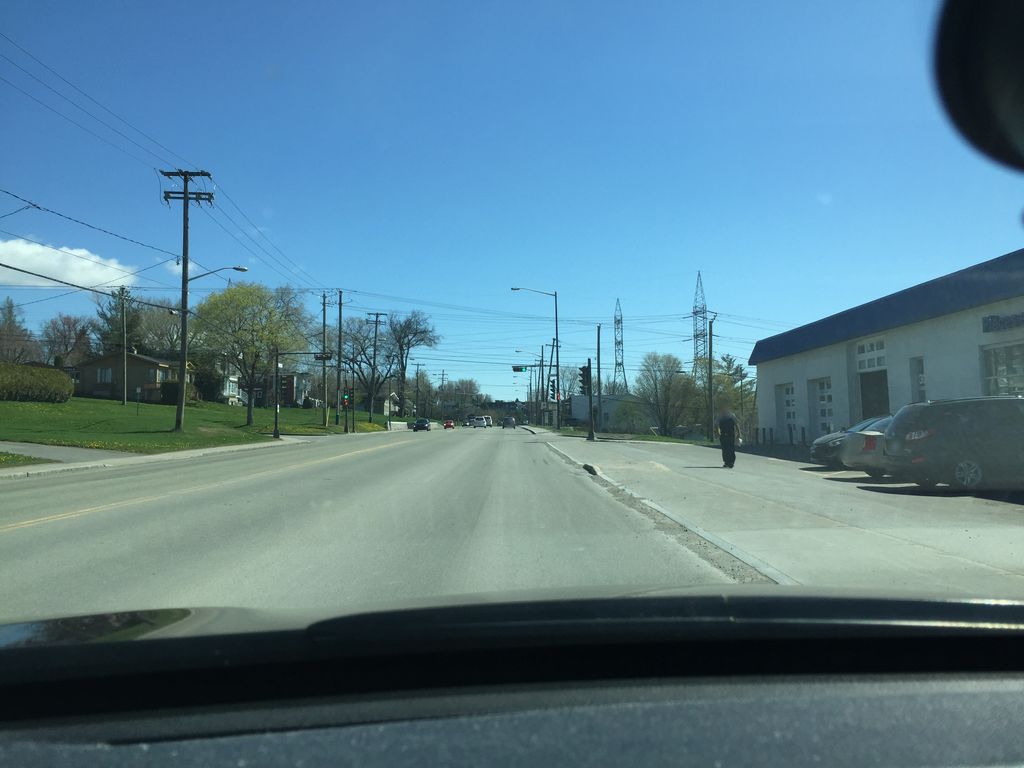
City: quebec_city